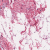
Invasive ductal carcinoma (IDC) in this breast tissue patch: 0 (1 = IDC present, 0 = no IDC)